Question: I followed the SimplePlayer example project while integrating it in my own test project. Logging in and searching for tracks already works perfectly, but when I try to play a song like SimplePlayer it crashes after 1-2 seconds of playback with 'EXC_BAD_ACCESS' on two different locations in 'SPSession.m' (see picture below). Here is the code that starts playback:
'''
SPTrack *track = [allTracks objectAtIndex:currentTrack];
[SPAsyncLoading waitUntilLoaded:track timeout:kSPAsyncLoadingDefaultTimeout then:^(NSArray *loadedItems, NSArray *notLoadedItems) {
[playbackManager playTrack:track callback:^(NSError *error) {
if (error) {
UIAlertView *alert = [[UIAlertView alloc] initWithTitle:@"Can't play Spotify Track" message:[error localizedDescription] delegate:nil cancelButtonTitle:@"OK" otherButtonTitles:nil];
[alert show];
} else {
spotifyTrack = track;
}
}];
}];
'''
Note: I handle the playback of the songs in a custom class 'SpotifyPlayer' via Singleton pattern.
Any help would be greatly appreciated!

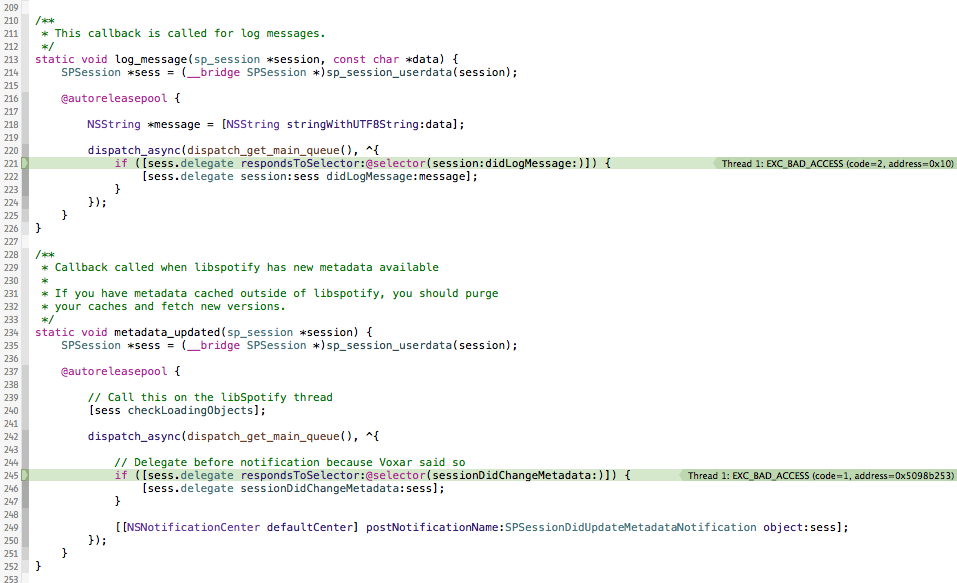
Answer: I'm assuming SimplePlayer doesn't crash in the same way. That code shows that you're either over-releasing your SPSession instance, or that the object you set as the session's delegate has been released without the delegate being set to 'nil'. Double check your memory management and object lifetimes.